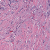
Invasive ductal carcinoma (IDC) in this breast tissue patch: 1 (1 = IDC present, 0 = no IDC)